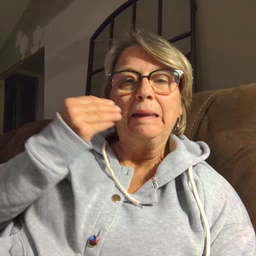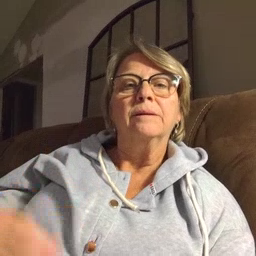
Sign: kiss